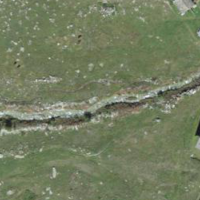
EUNIS habitat code: 26
Species observed at this site:
Plebejus argus
Euphorbia cyparissias
Neotinea ustulata
Erebia alberganus